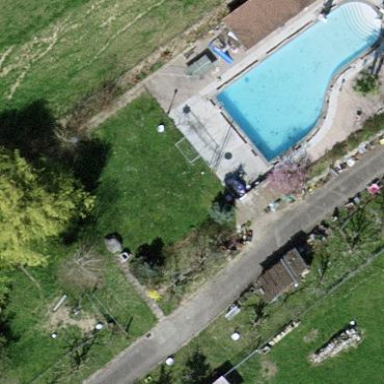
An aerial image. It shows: Swimming pool located in leisure land.